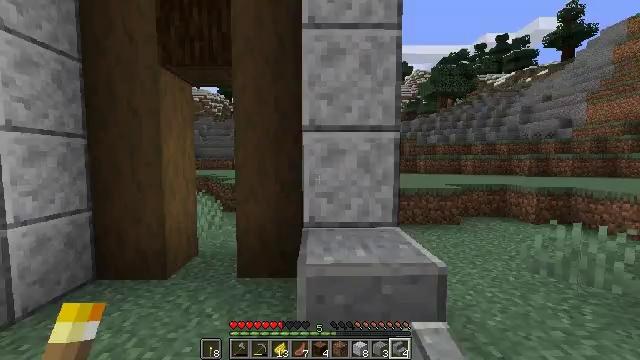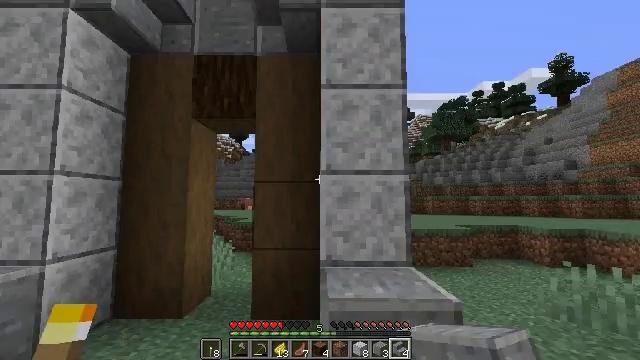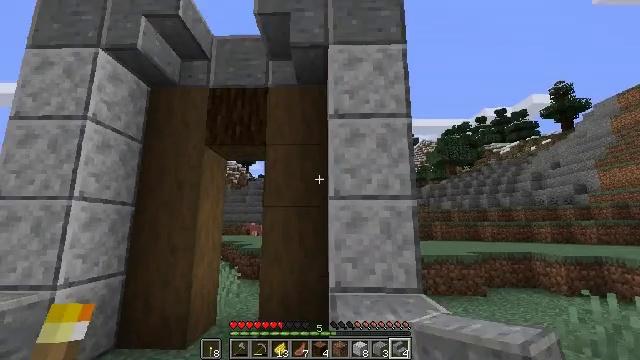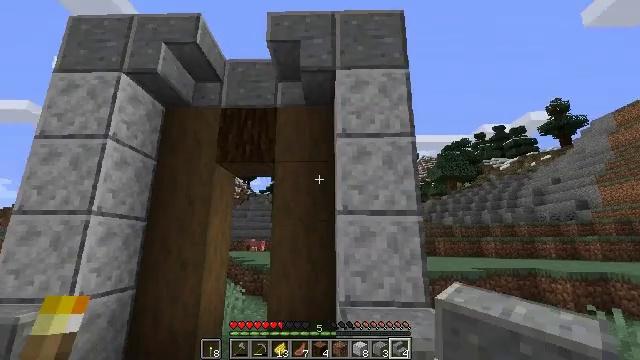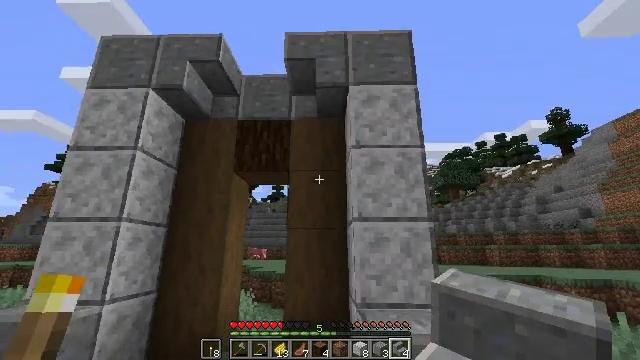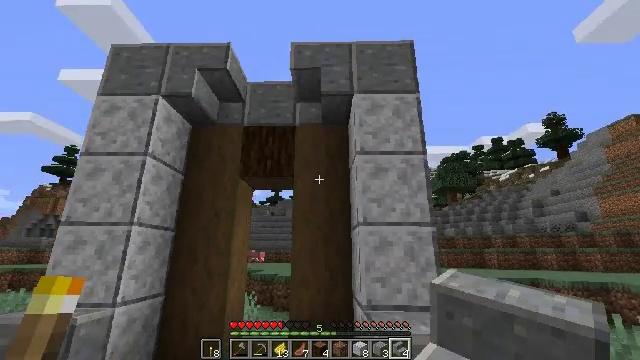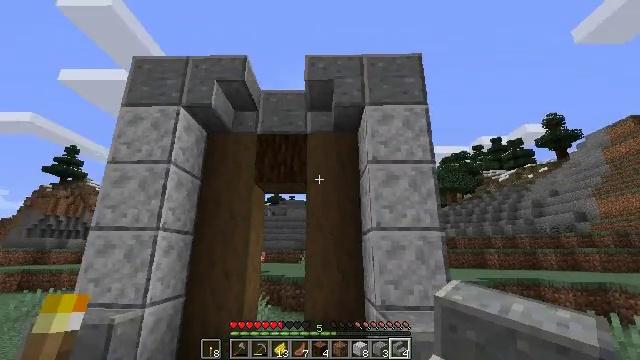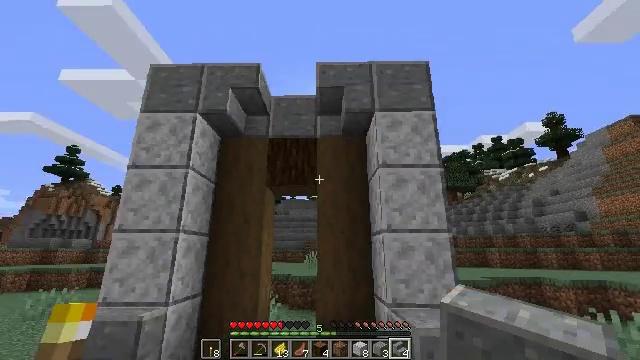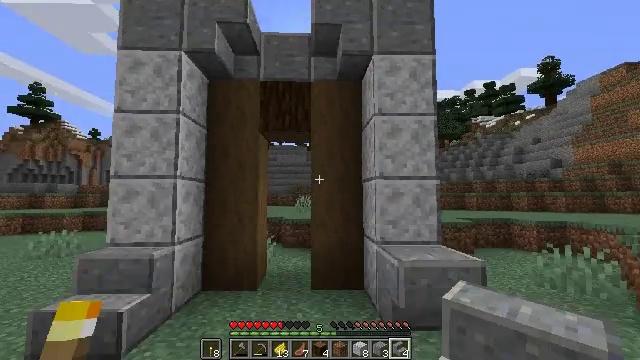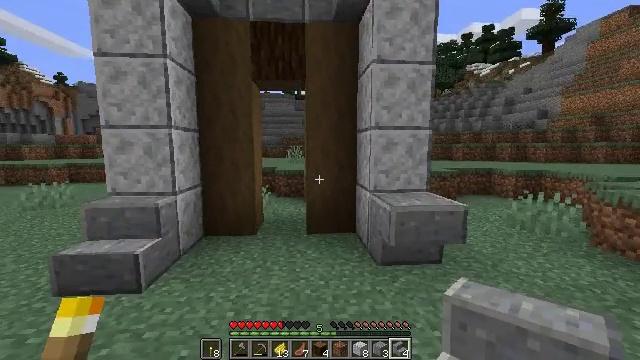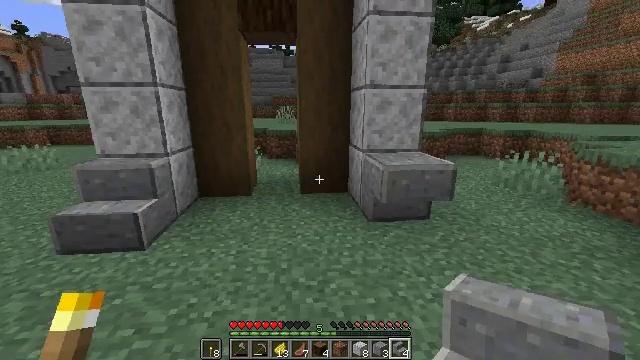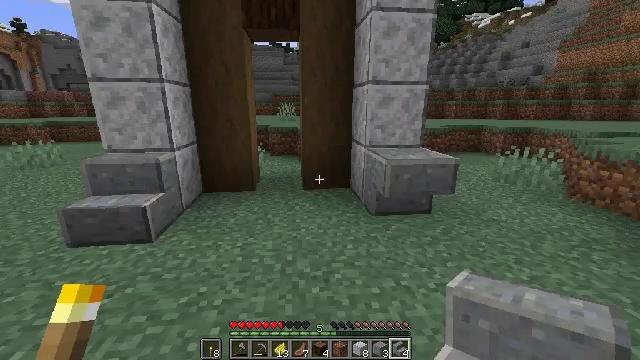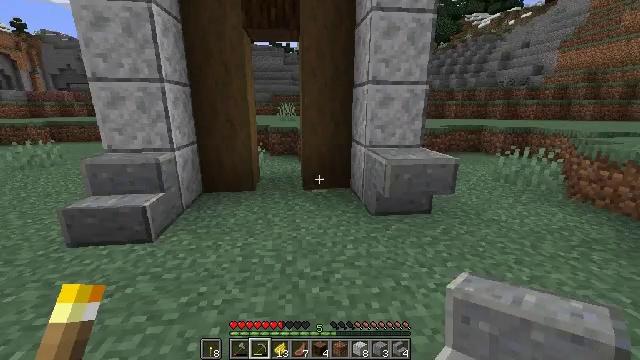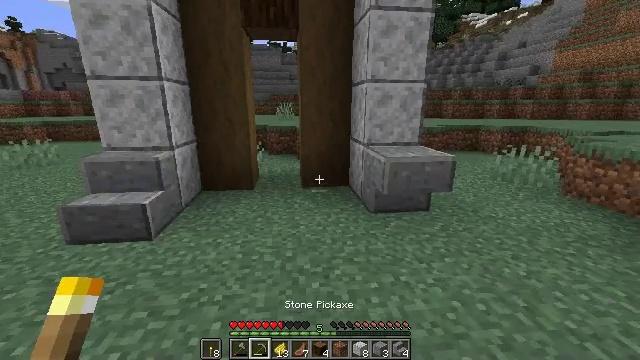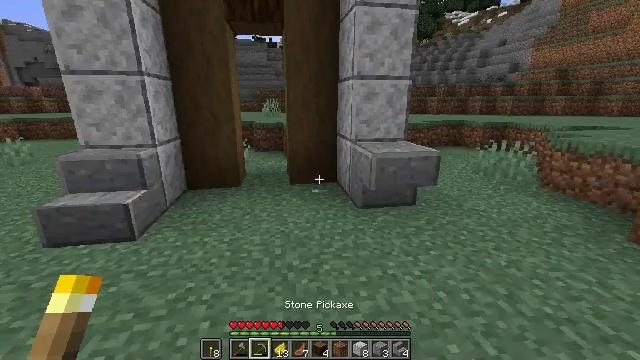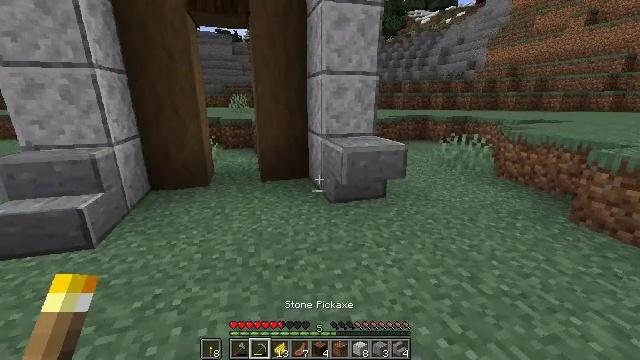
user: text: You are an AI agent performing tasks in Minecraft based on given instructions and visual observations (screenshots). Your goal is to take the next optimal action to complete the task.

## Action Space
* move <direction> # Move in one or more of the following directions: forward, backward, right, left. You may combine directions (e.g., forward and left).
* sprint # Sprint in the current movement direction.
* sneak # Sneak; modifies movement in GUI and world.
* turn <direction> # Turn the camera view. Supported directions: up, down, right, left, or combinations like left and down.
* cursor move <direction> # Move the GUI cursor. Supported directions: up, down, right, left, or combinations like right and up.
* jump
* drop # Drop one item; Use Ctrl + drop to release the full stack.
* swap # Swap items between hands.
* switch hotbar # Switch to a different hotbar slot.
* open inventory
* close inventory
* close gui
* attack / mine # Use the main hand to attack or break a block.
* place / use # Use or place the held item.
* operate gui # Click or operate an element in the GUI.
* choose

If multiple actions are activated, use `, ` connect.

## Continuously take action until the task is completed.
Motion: motion action
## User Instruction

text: Attack the polished andesite stairs to gather.
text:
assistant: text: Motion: move back and move left, turn left and up
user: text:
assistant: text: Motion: move back and move left, turn left and up
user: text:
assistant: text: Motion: move back and move left, turn up
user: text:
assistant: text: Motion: move back and move left, turn up
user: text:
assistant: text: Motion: move back and move left
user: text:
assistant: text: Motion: move back and move left
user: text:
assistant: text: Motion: move back and move left
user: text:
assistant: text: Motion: move back and move left, turn right and down
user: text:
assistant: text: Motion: turn right and down
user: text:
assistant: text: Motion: turn right and down
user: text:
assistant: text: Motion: no_op
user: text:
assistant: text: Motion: switch to hotbar 2
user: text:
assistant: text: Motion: switch to hotbar 2
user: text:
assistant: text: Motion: turn right, switch to hotbar 2
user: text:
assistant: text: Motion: turn right
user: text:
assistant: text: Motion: turn right, switch to hotbar 1
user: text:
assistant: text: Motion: switch to hotbar 1
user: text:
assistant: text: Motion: no_op
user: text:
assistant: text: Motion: no_op
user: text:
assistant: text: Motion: attack / mine, switch to hotbar 1
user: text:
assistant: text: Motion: attack / mine, switch to hotbar 1
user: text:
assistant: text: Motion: attack / mine
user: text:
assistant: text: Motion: attack / mine
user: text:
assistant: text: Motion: attack / mine
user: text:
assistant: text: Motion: attack / mine
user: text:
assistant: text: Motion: attack / mine
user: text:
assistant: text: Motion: attack / mine
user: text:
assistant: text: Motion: attack / mine
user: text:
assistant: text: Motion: attack / mine
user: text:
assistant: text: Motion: attack / mine